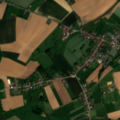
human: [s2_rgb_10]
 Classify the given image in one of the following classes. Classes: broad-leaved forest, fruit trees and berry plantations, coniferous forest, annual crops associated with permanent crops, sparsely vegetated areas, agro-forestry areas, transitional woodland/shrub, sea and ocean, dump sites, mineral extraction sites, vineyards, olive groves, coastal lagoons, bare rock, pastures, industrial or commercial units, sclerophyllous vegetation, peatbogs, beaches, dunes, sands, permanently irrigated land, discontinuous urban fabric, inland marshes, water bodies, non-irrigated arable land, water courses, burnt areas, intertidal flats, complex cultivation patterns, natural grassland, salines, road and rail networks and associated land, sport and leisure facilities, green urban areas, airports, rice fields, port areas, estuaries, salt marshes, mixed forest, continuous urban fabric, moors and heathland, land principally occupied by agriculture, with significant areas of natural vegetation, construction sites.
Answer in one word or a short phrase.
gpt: discontinuous urban fabric, non-irrigated arable land, pastures, complex cultivation patterns, broad-leaved forest